Question: I want to do a border for a list of elements in the band detail, the border has to be the size of the band detail, it would be :

In the picture of above is the format that I want, but I can't do it, I put a rectangle of the size of the band detail but for each element of the list is created a row with the rectangle that I put, so it's wrong, I would like to know how I can create a static border as the picture, no matter the size of the list of elements, the border is always of the size of the band detail.
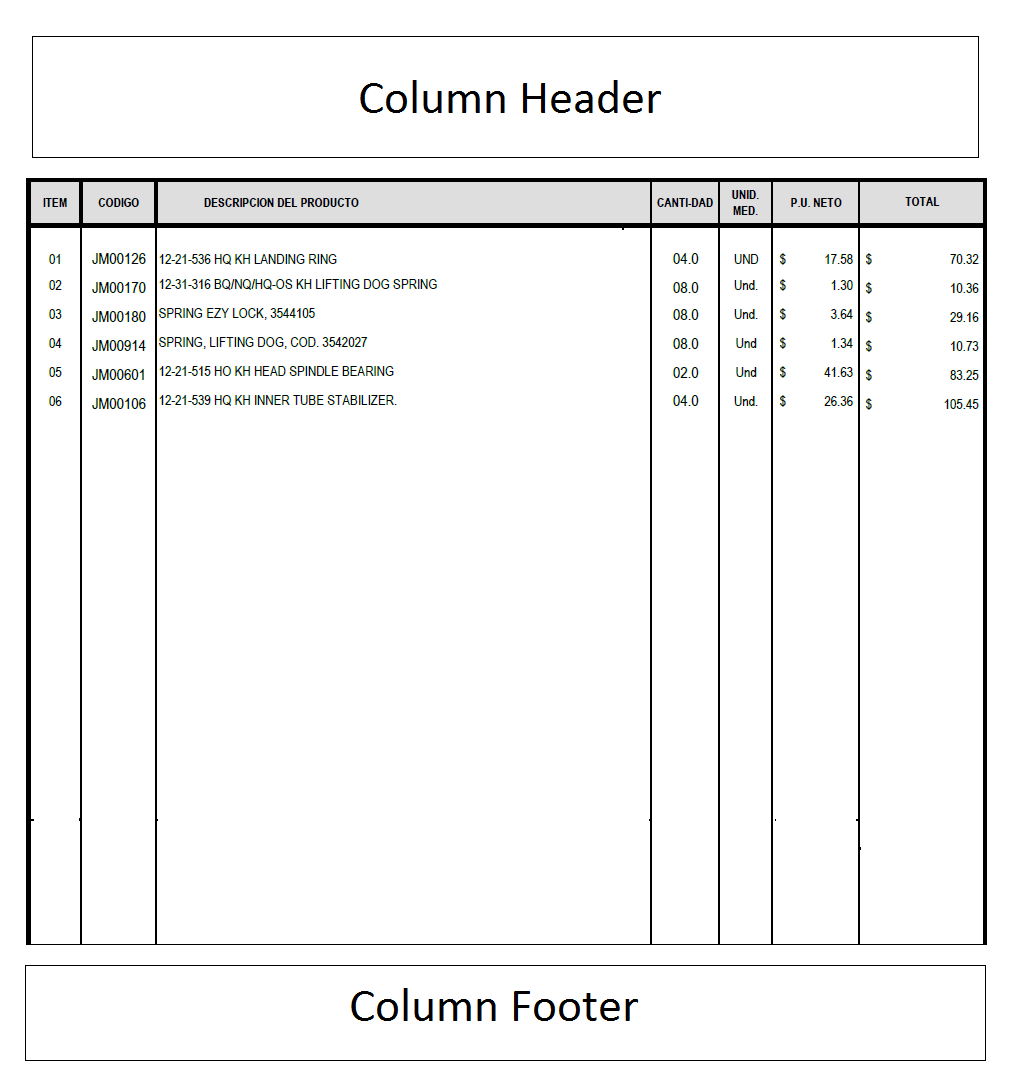
Answer: You can try this.
'''
<?xml version="1.0" encoding="UTF-8"?>
<jasperReport xmlns="http://jasperreports.sourceforge.net/jasperreports" xmlns:xsi="http://www.w3.org/2001/XMLSchema-instance" xsi:schemaLocation="http://jasperreports.sourceforge.net/jasperreports http://jasperreports.sourceforge.net/xsd/jasperreport.xsd" name="sampleDynamicJasperDesign" pageWidth="595" pageHeight="842" columnWidth="515" leftMargin="40" rightMargin="40" topMargin="20" bottomMargin="20" uuid="f6525a83-6266-4c65-b19b-e8974a462453">
<property name="ireport.zoom" value="1.0"/>
<property name="ireport.x" value="0"/>
<property name="ireport.y" value="0"/>
<style name="Sans_Normal" isDefault="true" fontName="DejaVu Sans" fontSize="12" pdfFontName="Helvetica" pdfEncoding="Cp1252" isPdfEmbedded="false"/>
<field name="firstName" class="java.lang.String"/>
<field name="lastName" class="java.lang.String"/>
<field name="age" class="java.lang.Integer"/>
<title>
<band height="20">
<rectangle>
<reportElement x="0" y="0" width="515" height="20" uuid="37ccd9d9-942a-4727-b124-dc164b811225"/>
</rectangle>
<staticText>
<reportElement mode="Transparent" x="0" y="0" width="515" height="20" forecolor="#110D0D" backcolor="#F9F7F7" uuid="33c2fe57-3d87-4057-b6e0-f7eefc14abb1"/>
<textElement textAlignment="Center"/>
<text><![CDATA[This is title band]]></text>
</staticText>
</band>
</title>
<columnHeader>
<band height="20">
<textField>
<reportElement x="320" y="0" width="195" height="20" uuid="aea6e23f-70bc-4a02-9ace-58dbdbea38a6"/>
<box>
<pen lineWidth="2.0" lineColor="#FF4532"/>
</box>
<textElement markup="html"/>
<textFieldExpression><![CDATA["Age"]]></textFieldExpression>
</textField>
<textField>
<reportElement x="160" y="0" width="160" height="20" uuid="d833d2e5-a461-4151-b3b4-f414b0860213"/>
<box>
<pen lineWidth="2.0" lineColor="#FF4532"/>
</box>
<textFieldExpression><![CDATA["Last Name"]]></textFieldExpression>
</textField>
<textField>
<reportElement mode="Opaque" x="0" y="0" width="160" height="20" uuid="27edec93-cc98-410b-b1b1-90f0acc39f72"/>
<box>
<pen lineWidth="2.0" lineColor="#FF4532"/>
</box>
<textFieldExpression><![CDATA["First Name"]]></textFieldExpression>
</textField>
</band>
</columnHeader>
<detail>
<band height="20">
<textField isStretchWithOverflow="true" isBlankWhenNull="true">
<reportElement stretchType="RelativeToBandHeight" x="0" y="0" width="160" height="20" uuid="a1bf44d8-97fb-48ee-abe4-0d15f3b0d8fc"/>
<box>
<leftPen lineWidth="2.0" lineColor="#FF4532"/>
<rightPen lineWidth="2.0" lineColor="#1B6CFF"/>
</box>
<textFieldExpression><![CDATA["First Name: "+$F{firstName}]]></textFieldExpression>
</textField>
<textField isStretchWithOverflow="true" isBlankWhenNull="true">
<reportElement stretchType="RelativeToBandHeight" x="160" y="0" width="160" height="20" uuid="b13594b0-f243-44a2-b628-f7f9c3ee1869"/>
<box>
<rightPen lineWidth="2.0" lineColor="#1B6CFF"/>
</box>
<textFieldExpression><![CDATA[$F{lastName}+" :Last Name"]]></textFieldExpression>
</textField>
<textField isStretchWithOverflow="true" isBlankWhenNull="true">
<reportElement stretchType="RelativeToBandHeight" x="320" y="0" width="195" height="20" uuid="9319ca54-0b8b-4d57-ae5c-eab44a70549c"/>
<box>
<leftPen lineWidth="2.0" lineColor="#1B6CFF"/>
<rightPen lineWidth="2.0" lineColor="#FF4532"/>
</box>
<textElement markup="html"/>
<textFieldExpression><![CDATA["<html><font color="#66FF33">"+"Age is: "+"</font><font color="#6600FF">"+$F{age}+"</font></html>"]]></textFieldExpression>
</textField>
</band>
</detail>
<summary>
<band height="1">
<line>
<reportElement x="0" y="0" width="515" height="1" uuid="ee544ff1-4c19-45b7-9a44-8dca649d9317"/>
</line>
</band>
</summary>
</jasperReport>
'''
Also You see code implementation from here.
<URL>
Enjoy.